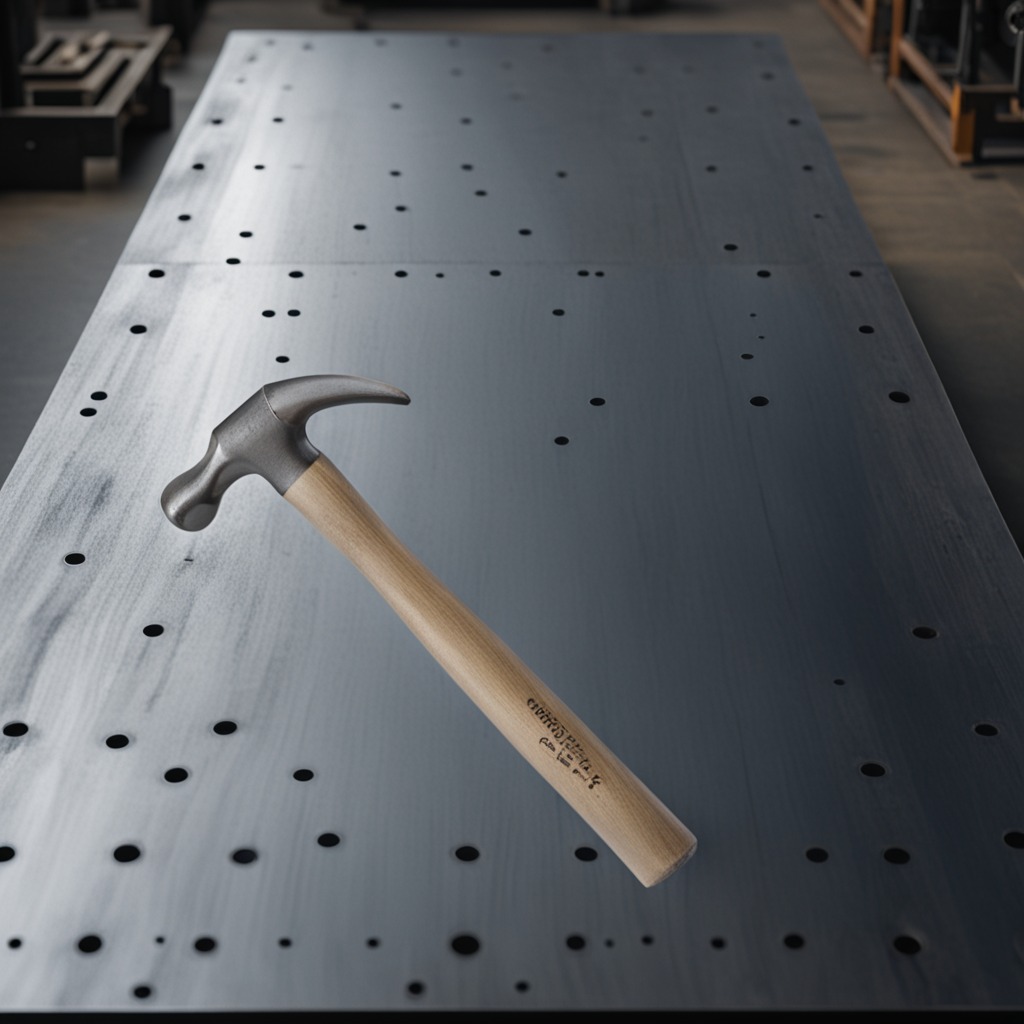
A hammer is lying on a cold steel table in a mining workshop.